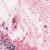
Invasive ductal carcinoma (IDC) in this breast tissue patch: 0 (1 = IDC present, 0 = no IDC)